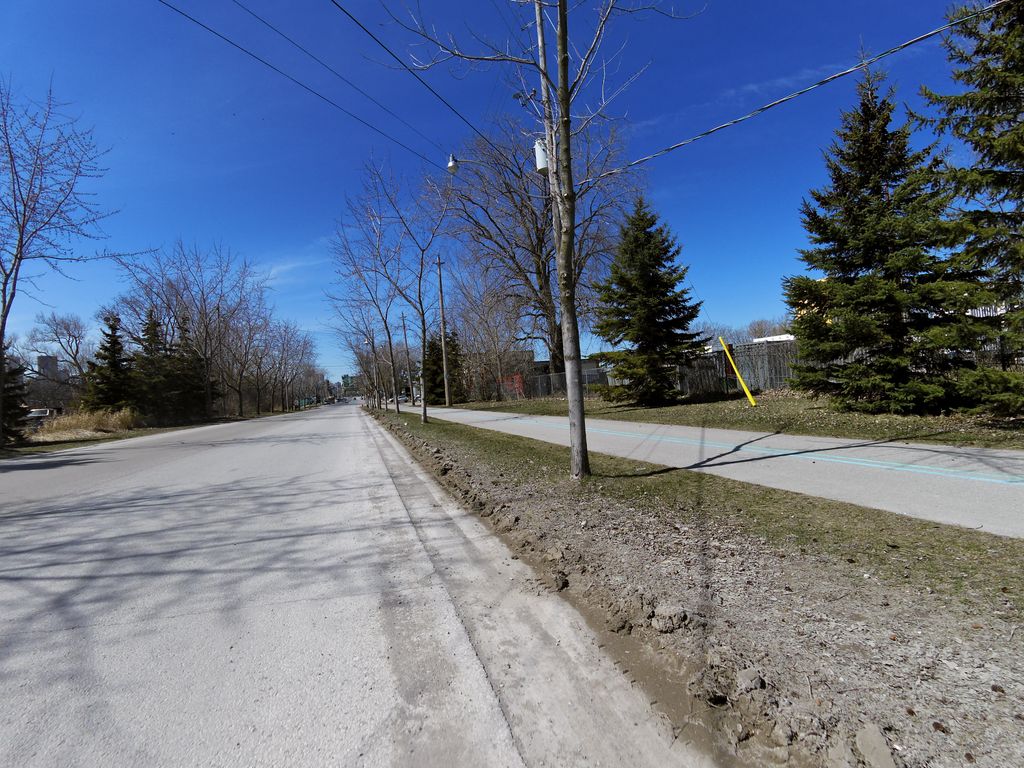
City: toronto